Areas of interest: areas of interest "Park Square"
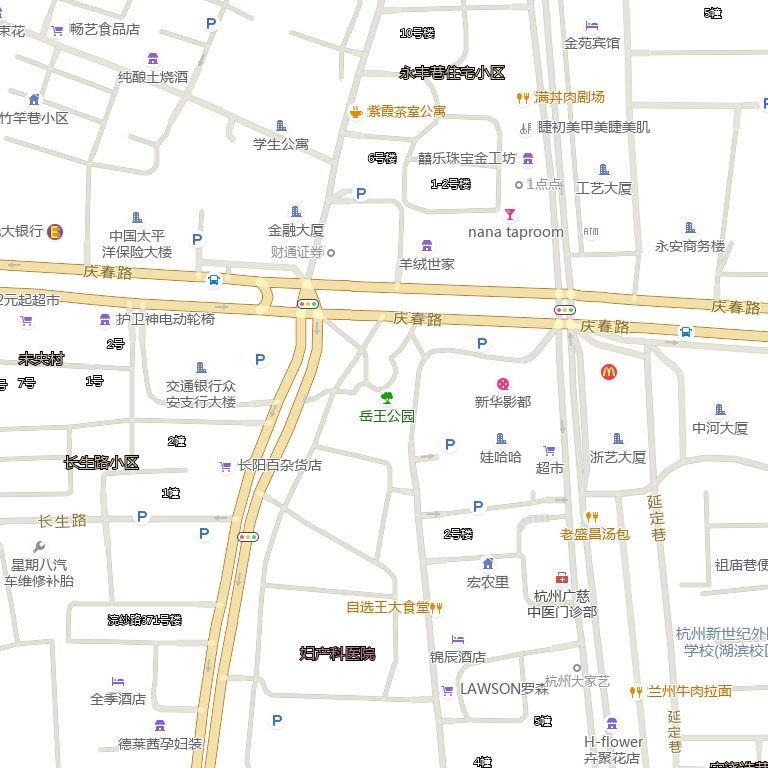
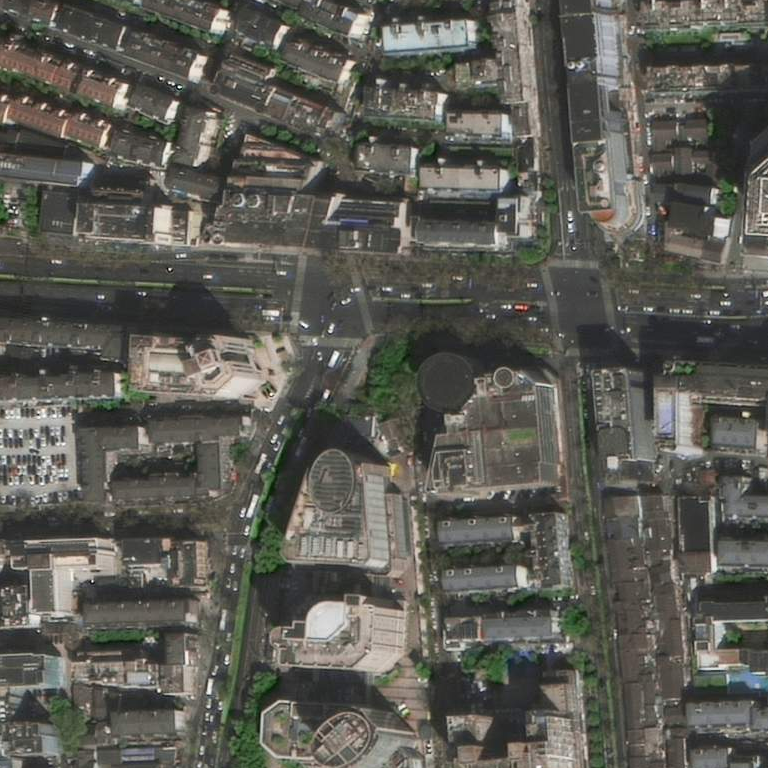